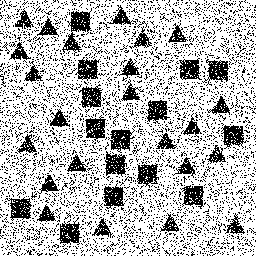
Squares: 15
Triangles: 23
Stars: 0
Total shapes: 38